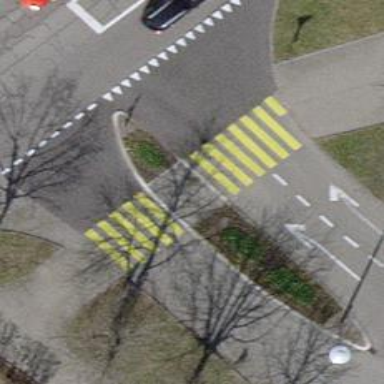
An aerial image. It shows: Uncontrolled crossing with pedestrian island.